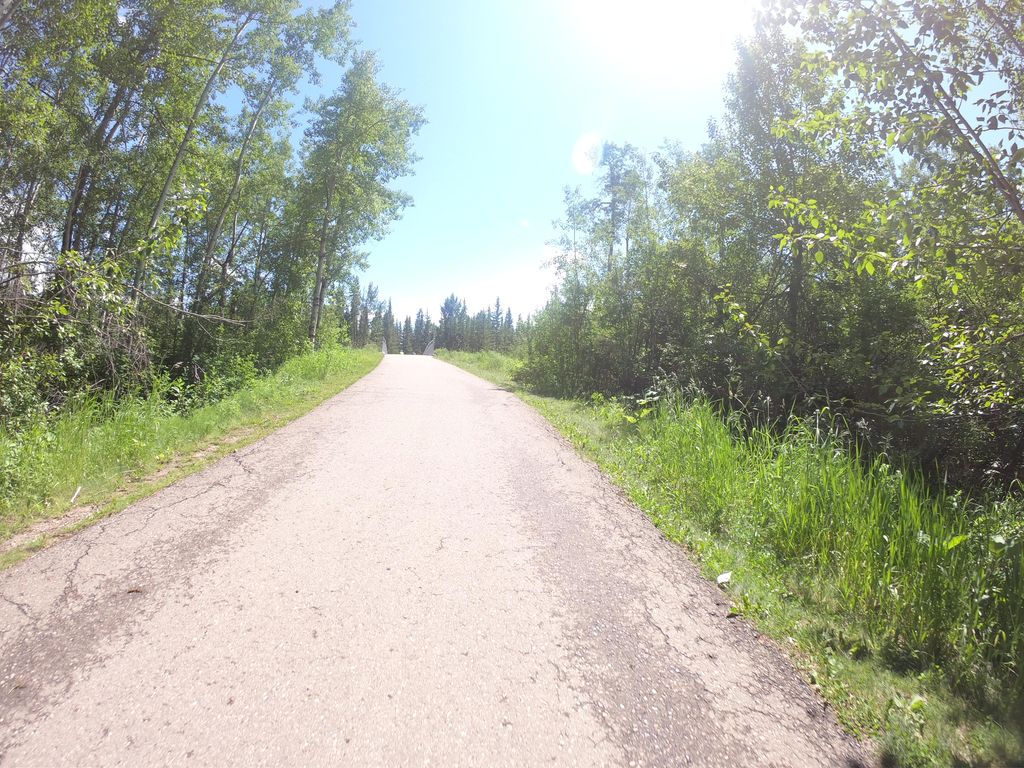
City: calgary